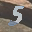
Label: 5